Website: bh-photo
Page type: payment
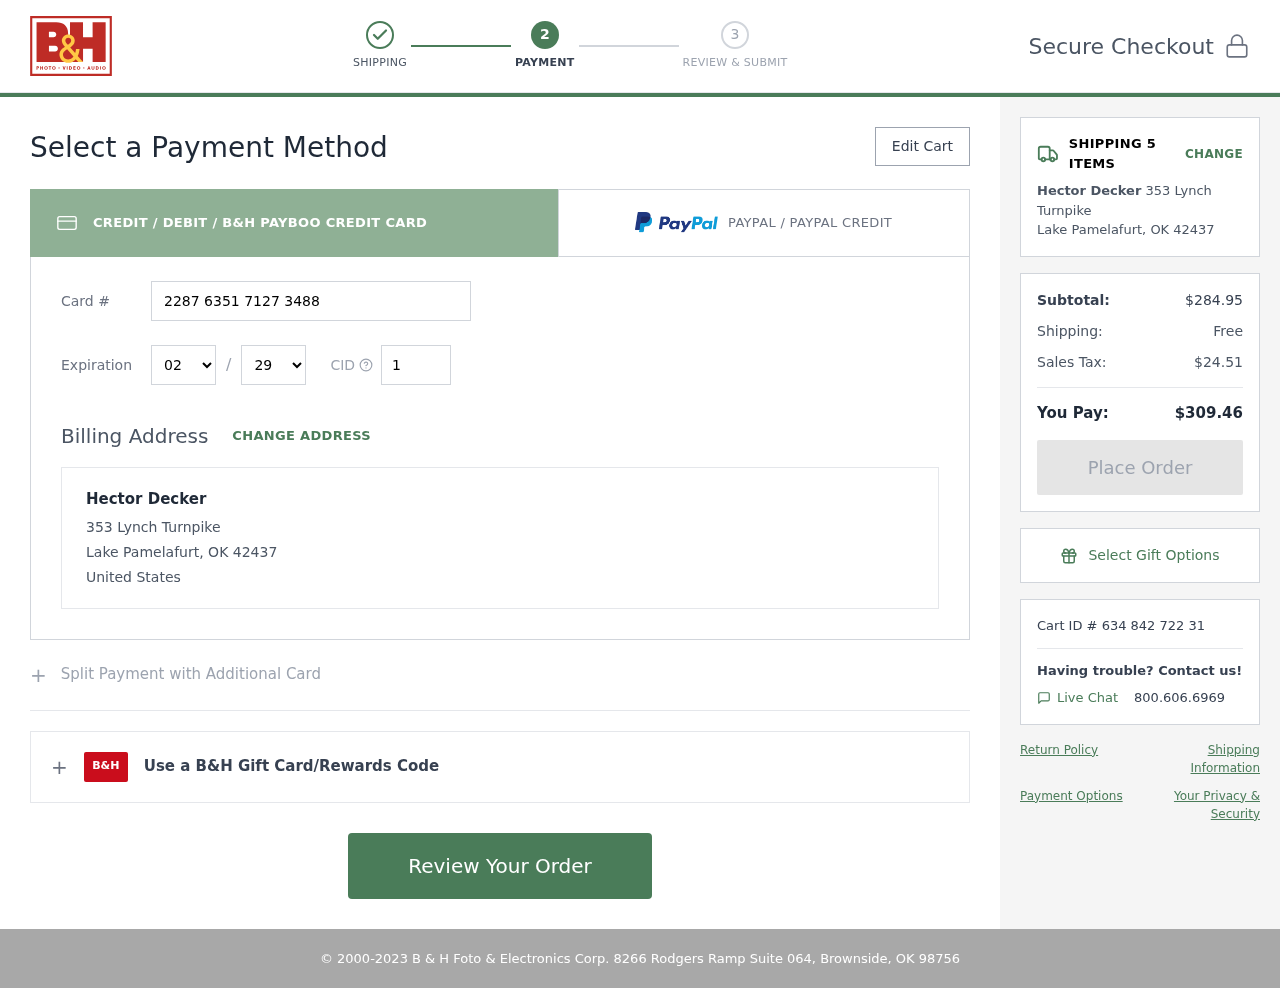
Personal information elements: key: PII_CARD_CVV
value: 168
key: PII_CARD_EXPIRY_MONTH
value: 02
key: PII_CARD_EXPIRY_YEAR
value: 29
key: PII_CARD_NUMBER
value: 2287 6351 7127 3488
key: PII_CITY_STATE_ZIP
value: Lake Pamelafurt, OK 42437
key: PII_COUNTRY
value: United States
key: PII_FULLNAME
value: Hector Decker
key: PII_STREET
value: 353 Lynch Turnpike
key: PII_FULLNAME2
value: Hector Decker
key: PII_CITY
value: Lake Pamelafurt
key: PII_STATE_ABBR
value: OK
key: PII_POSTCODE
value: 42437
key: PII_POSTCODE_FULL
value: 42437
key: PII_CITY_STATE
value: Lake Pamelafurt, OK
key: PII_POSTCODE_NUMERIC
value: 42437
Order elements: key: ORDER_NUM_ITEMS
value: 5
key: ORDER_SUBTOTAL
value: $284.95
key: ORDER_SHIPPING_COST
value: Free
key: ORDER_TAX
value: $24.51
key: ORDER_TOTAL
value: $309.46
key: ORDER_ID
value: Cart ID # 634 842 722 31